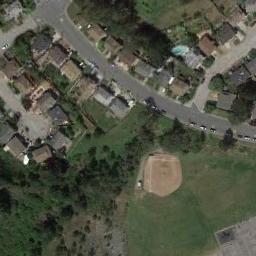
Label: baseball_diamond